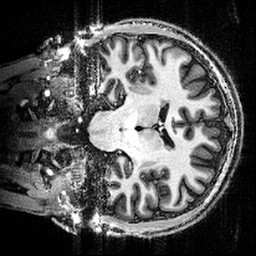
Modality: T1w
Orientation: coronal
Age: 33
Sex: male
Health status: healthy
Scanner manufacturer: siemens
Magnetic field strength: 9.4 T
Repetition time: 6 s
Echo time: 0.0023 s